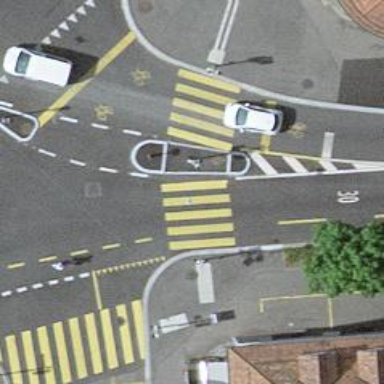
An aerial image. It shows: Road crossing with traffic signals and central island.